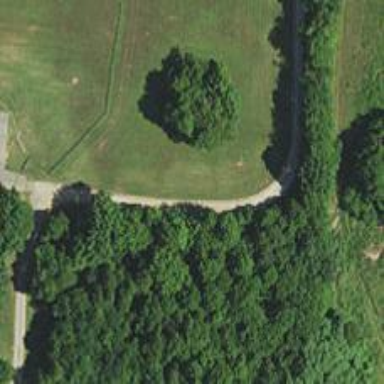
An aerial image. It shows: Disc golf hole.